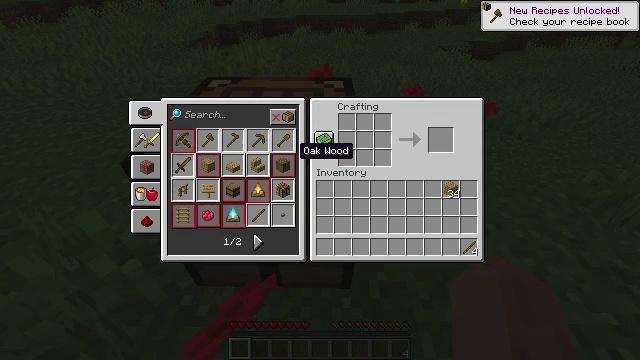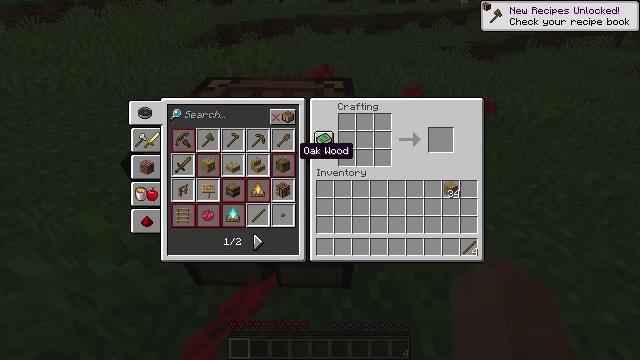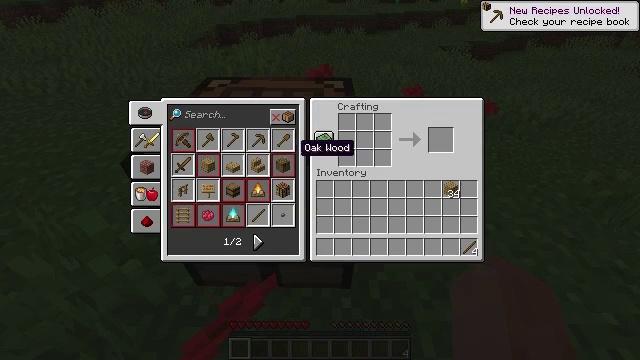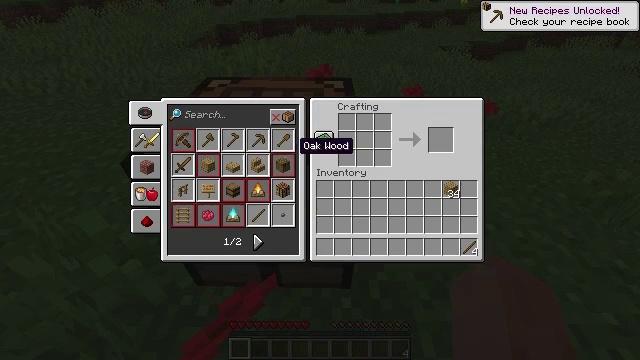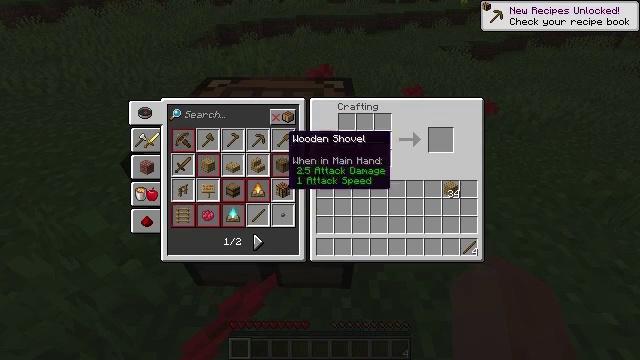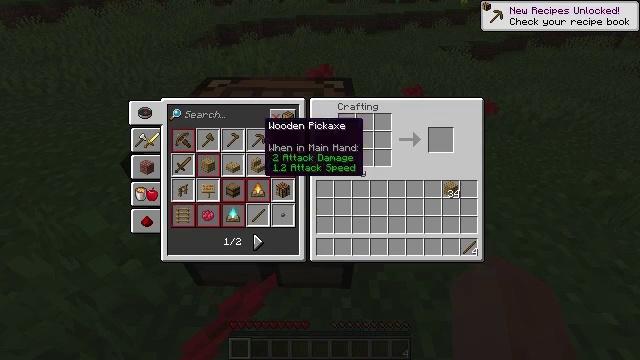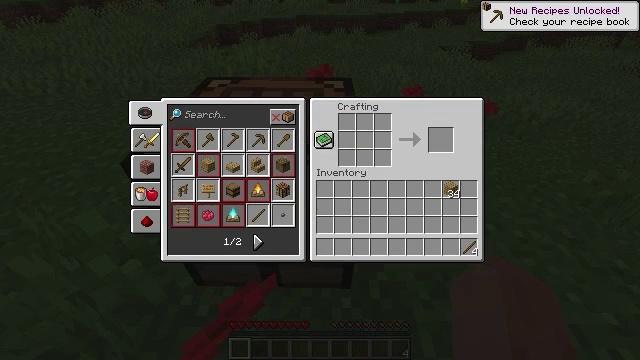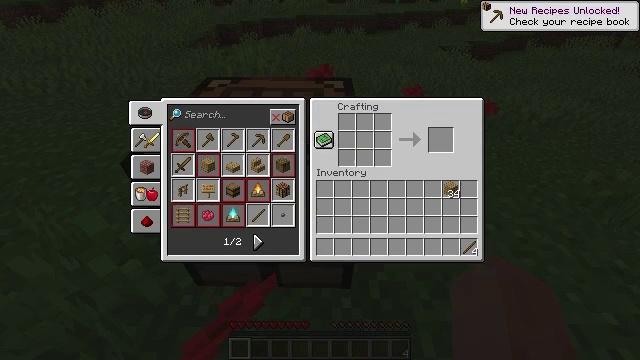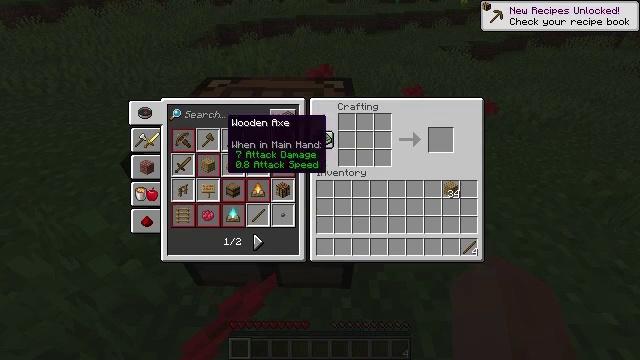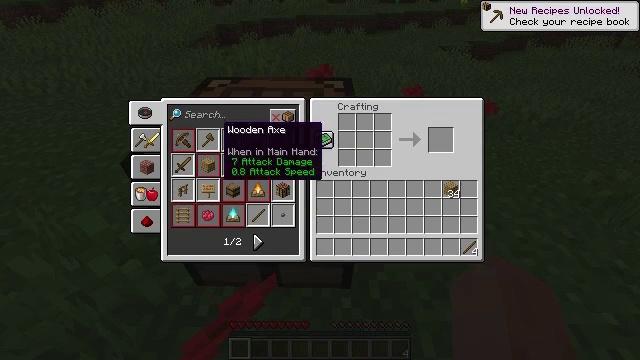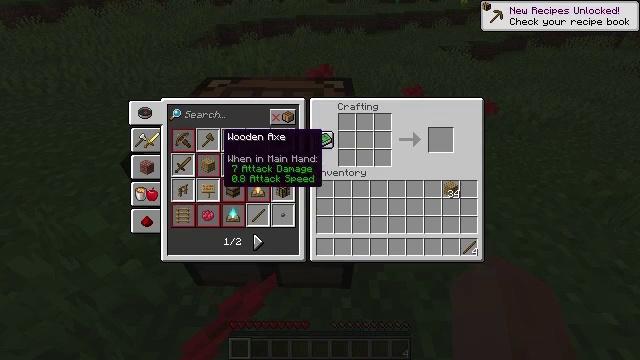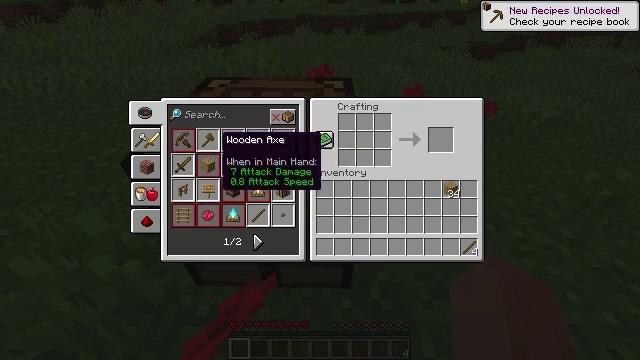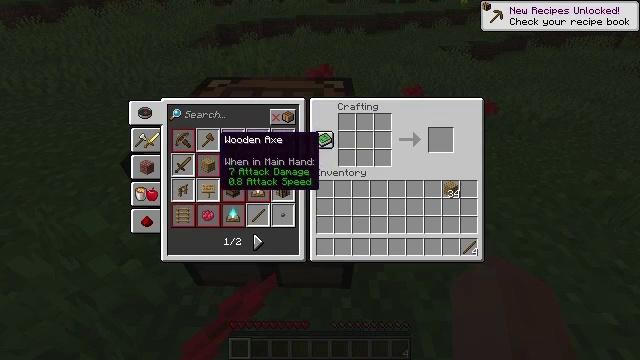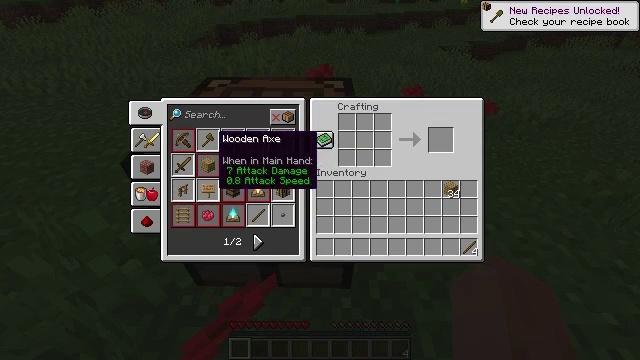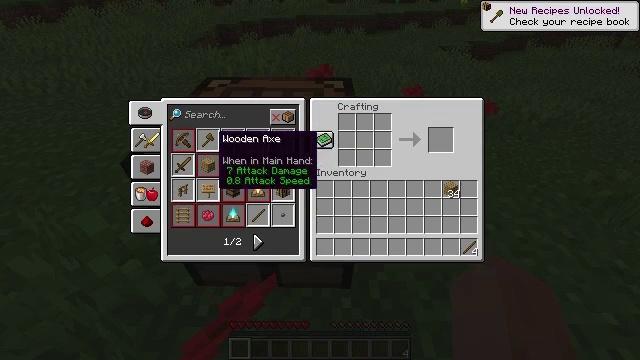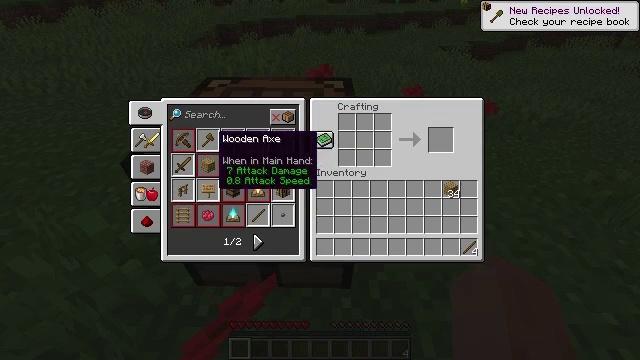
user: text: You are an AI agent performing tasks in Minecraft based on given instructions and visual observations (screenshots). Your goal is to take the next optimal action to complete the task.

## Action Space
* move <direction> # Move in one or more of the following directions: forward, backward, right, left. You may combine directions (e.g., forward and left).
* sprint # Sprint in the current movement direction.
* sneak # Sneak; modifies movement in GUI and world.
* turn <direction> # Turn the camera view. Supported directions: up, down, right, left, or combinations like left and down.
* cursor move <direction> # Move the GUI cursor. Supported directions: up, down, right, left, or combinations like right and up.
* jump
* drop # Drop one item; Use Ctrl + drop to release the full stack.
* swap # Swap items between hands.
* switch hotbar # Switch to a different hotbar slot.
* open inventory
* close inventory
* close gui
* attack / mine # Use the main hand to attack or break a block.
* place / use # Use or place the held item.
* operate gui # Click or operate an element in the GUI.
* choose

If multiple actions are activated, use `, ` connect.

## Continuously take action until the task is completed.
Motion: motion action
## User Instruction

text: Make a wooden axe using the crafting table.
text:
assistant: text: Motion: no_op
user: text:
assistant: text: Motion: no_op
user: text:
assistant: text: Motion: no_op
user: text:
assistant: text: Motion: cursor move left and up
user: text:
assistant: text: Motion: cursor move left and up
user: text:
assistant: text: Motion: cursor move left and up
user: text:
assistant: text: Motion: cursor move left
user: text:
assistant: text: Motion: cursor move left
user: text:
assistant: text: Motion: no_op
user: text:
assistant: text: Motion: cursor move down
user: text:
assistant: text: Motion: no_op
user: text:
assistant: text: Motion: no_op
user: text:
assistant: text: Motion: no_op
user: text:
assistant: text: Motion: operate gui
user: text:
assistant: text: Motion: operate gui
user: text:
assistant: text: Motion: cursor move right
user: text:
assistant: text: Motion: cursor move right
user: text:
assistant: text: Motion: cursor move right
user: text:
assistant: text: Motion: cursor move right
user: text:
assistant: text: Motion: cursor move right
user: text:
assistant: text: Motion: no_op
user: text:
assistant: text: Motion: sneak, cursor move right
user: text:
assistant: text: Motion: sneak, cursor move right
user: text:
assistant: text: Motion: sneak
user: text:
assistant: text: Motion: sneak
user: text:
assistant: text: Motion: sneak
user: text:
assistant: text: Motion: sneak
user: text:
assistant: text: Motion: sneak, cursor move right
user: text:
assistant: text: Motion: sneak, cursor move right
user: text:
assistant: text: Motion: sneak